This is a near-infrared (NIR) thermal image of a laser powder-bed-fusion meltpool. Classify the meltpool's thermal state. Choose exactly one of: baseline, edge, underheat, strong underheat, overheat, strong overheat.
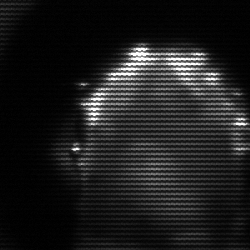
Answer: baseline